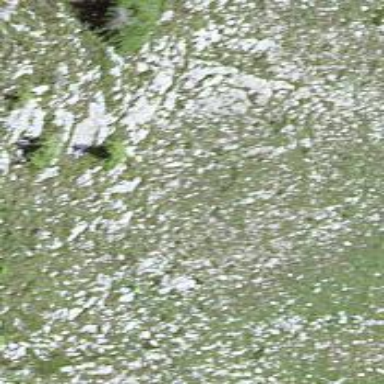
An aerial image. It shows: Natural cliff.